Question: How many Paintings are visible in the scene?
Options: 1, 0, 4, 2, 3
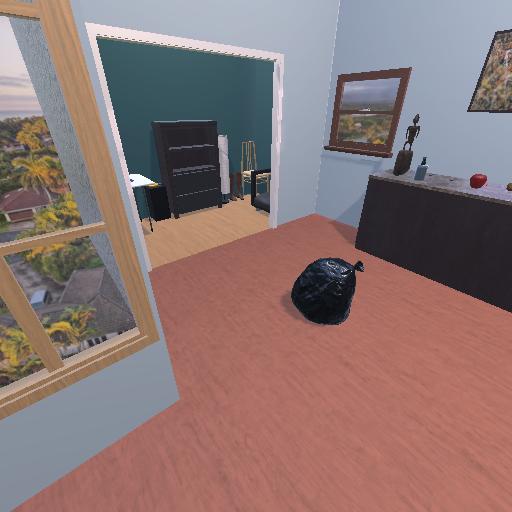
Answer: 1